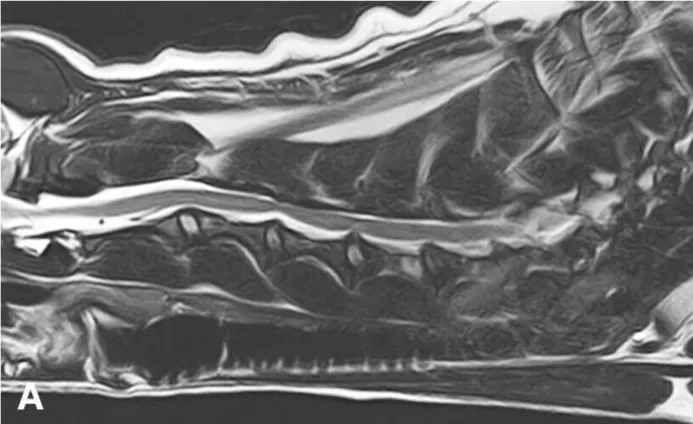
MRI images of the lesions found on MRI. (A) T2 weighted (W) sagittal image of the cervical spinal cord.
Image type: radiology (mri)